Field crop: maize
Growth stage: 2
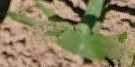
Species: maize